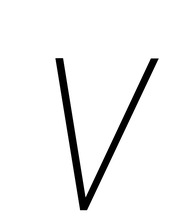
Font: Roboto-Italic_Condensed_Thin_Italic